Question: Example i go to 'Data < Add new DataSource'and when i add it it should show me this window under but it wont.
Also when i try 'Toolbox < Menu Strip' i cant find it downthere to edit or delete.
How is this window called and how to show it/ view
Because of this problem <URL> i will go and use database to store and transfer value.

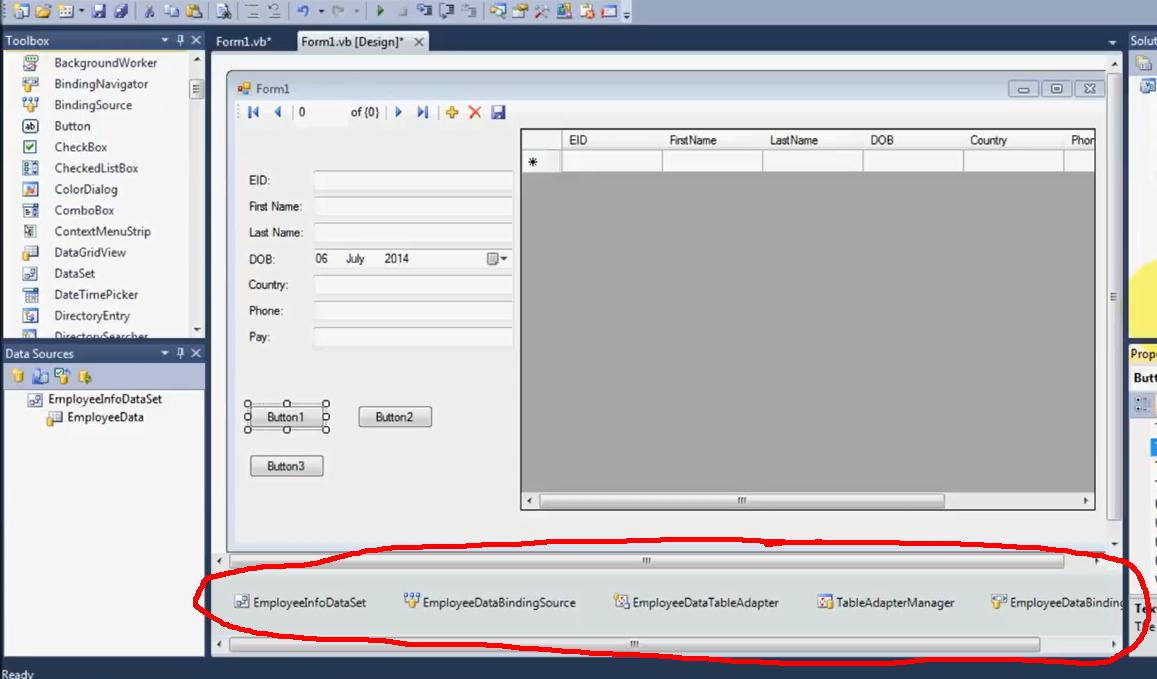
Answer: This is not another window, but a panel thats displays components within the WinForms designer window. It is not displayed when you add a DataSource, but when you drop a component from the toolbox or a column from the DataSource onto the form itself for the first time. I.E. you don't need to see it in order to do that, just drag and drop a column to your window and it will appear automatically.